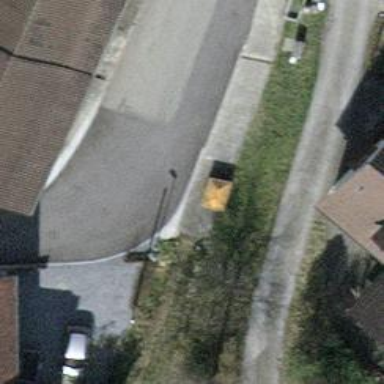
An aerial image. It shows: Grit bin.